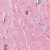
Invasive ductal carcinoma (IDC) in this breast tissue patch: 0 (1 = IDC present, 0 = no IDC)